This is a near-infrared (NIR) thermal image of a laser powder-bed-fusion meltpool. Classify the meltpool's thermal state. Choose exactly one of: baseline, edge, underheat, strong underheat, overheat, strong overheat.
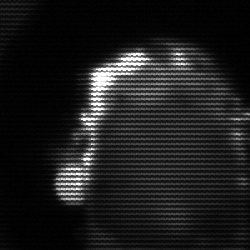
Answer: baseline